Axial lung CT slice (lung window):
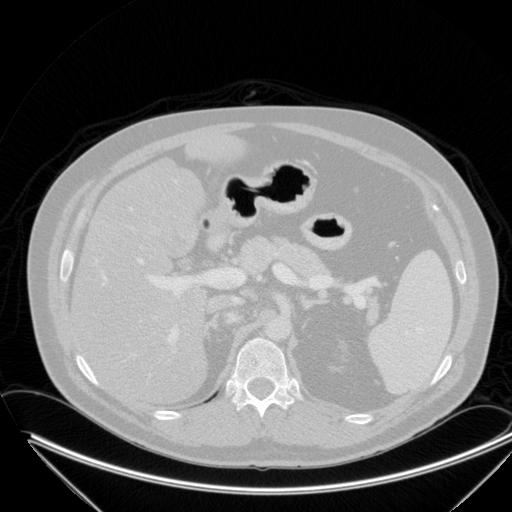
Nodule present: no